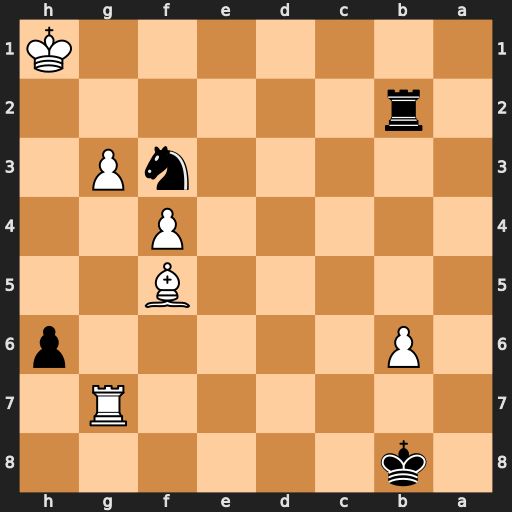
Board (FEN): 1k6/6R1/1P5p/5B2/5P2/5nP1/1r6/7K
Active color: b
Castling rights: -
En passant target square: -
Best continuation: Rh2#